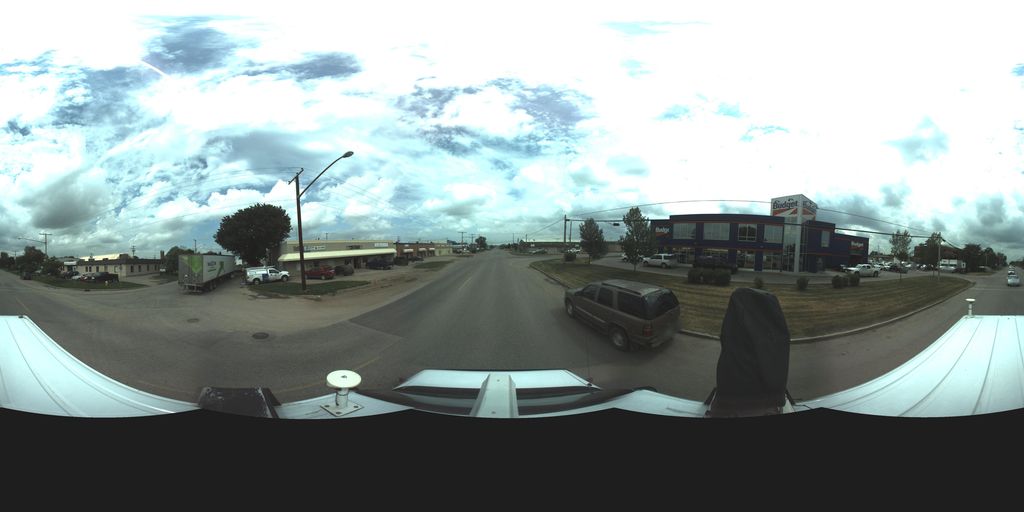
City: saskatoon